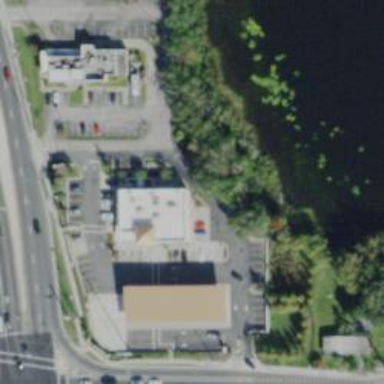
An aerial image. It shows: Convenience shop.